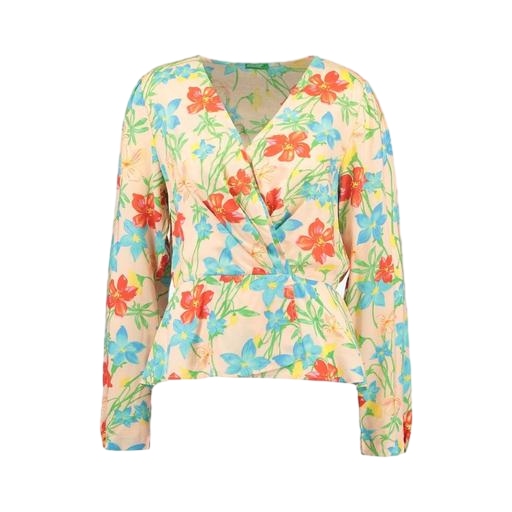
multicolor long-sleeved floral-print top, multicolor noemi floral-print blouse, multicolor women's floral fil coupé blouse size, white background